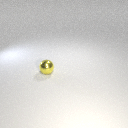
small yellow metal sphere